Aerial crown-view tile of a tropical tree (Barro Colorado Island, Panama), acquired 20250715:
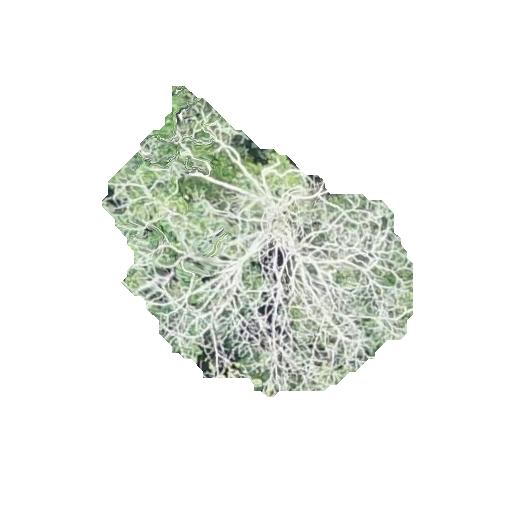
Species: Tabebuia rosea
GBIF accepted scientific name: Tabebuia rosea
Crown area: 87.681 m²